Question: I have a main div id called #main and then a list ul li...
Here is the css:
'''
#main {
display:block;
}
#main ul {
list-style: none outside none;
margin: 0 0 20px;
padding: 0;
}
'''
etc...
The problem is that when the content grows I get the issue shown on the attached image:

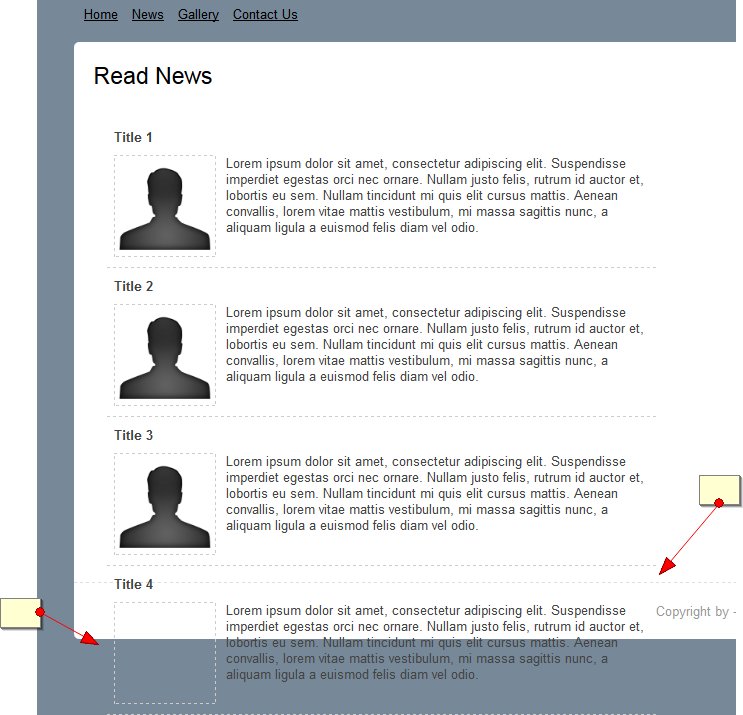
Answer: Add 'overflow: auto;' in your 'main'
'''
#main {
display:block;
overflow: auto;
}
'''